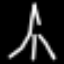
Label: The Eiffel Tower